Question: I like to develop a project in Xcode with photo pieces. For this project i need the locations of the startpoint and the endpoint of a line drawed by the finger. Then i like to link the two startpoints and the two endpoints of the lines together.
Like this Picture!

At first like to connect location 1 to location 2 with a line automatically on each side
And Then i like to copy the content in this square.
How can i perform it?
I would be very thankful for help
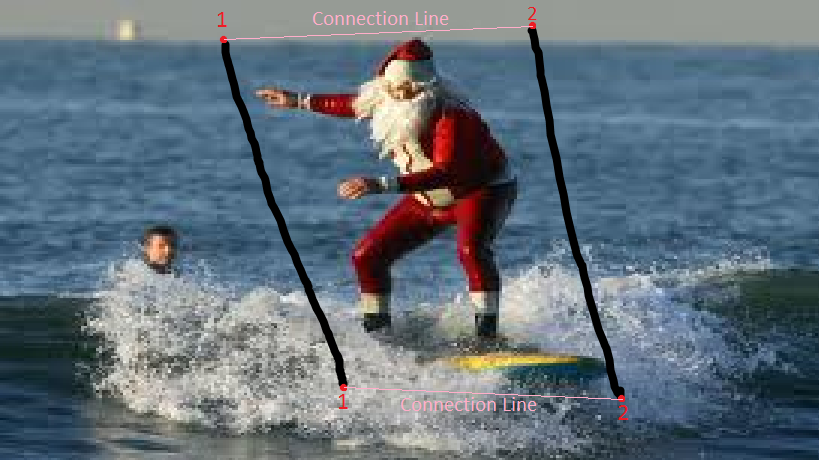
Answer: Sry i like to copy the content of this quadrilateral elsewhere and safe it.